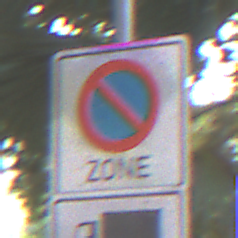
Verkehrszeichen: BeginnEingeschraenktesHalteverbotZone
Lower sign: HinweisDurchSinnbild7
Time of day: MorningAfternoon
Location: Outdoor (Suburban)
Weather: PartlyCloudy
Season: NotSpecified
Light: Natural